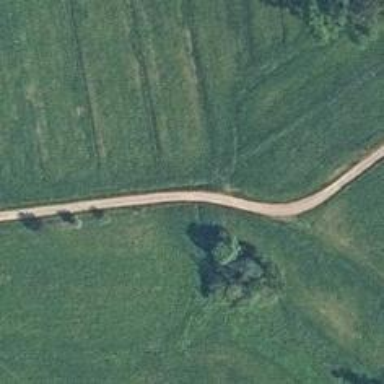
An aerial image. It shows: Unclassified road.